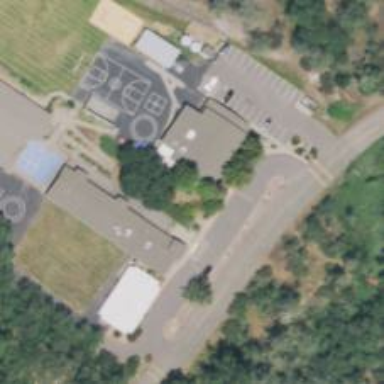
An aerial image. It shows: School.